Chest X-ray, AP view. Patient: 38 years old, sex F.
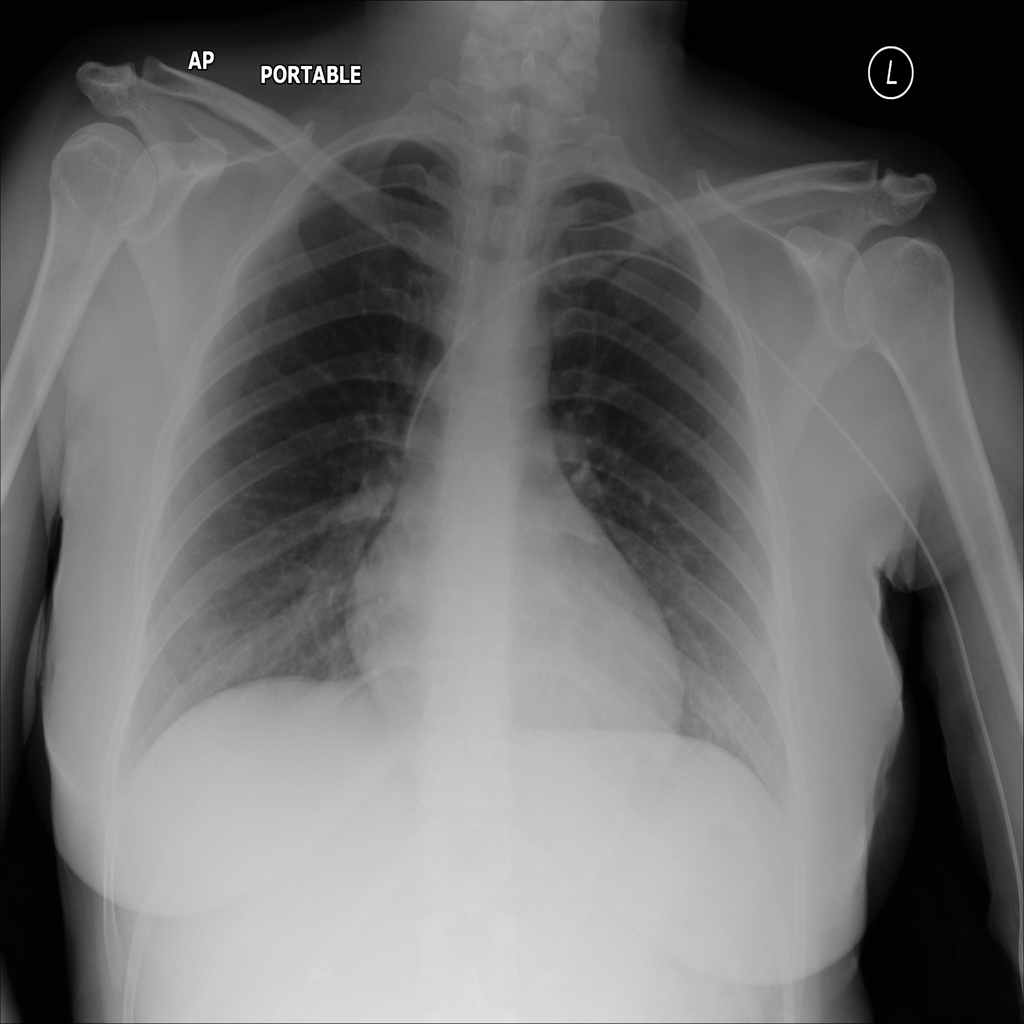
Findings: No Finding